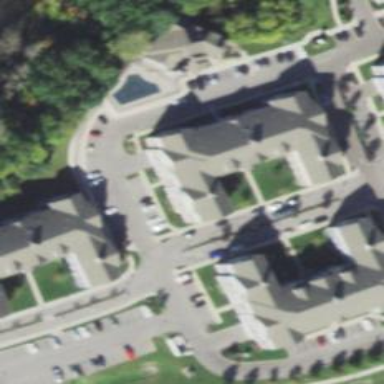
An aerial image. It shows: View of apartment building.